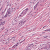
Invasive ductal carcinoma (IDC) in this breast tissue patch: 1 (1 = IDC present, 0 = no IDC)